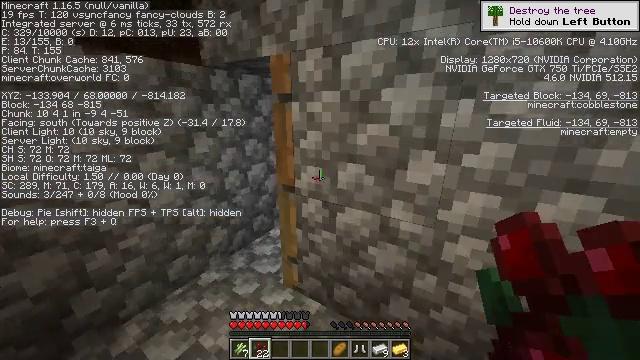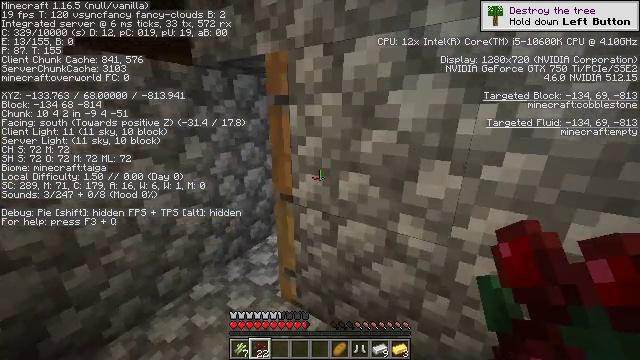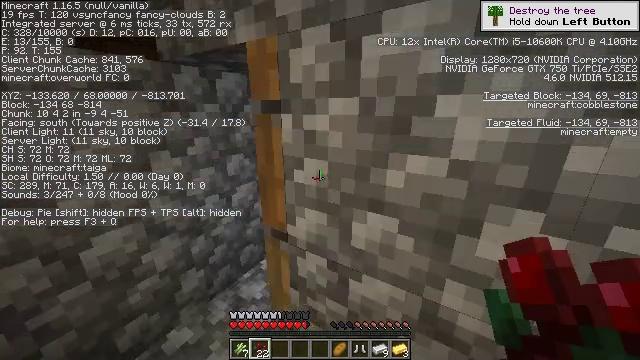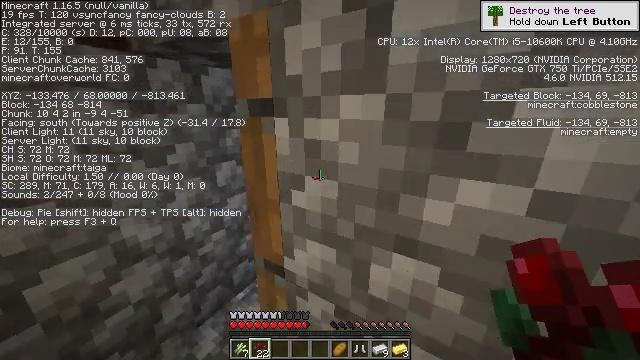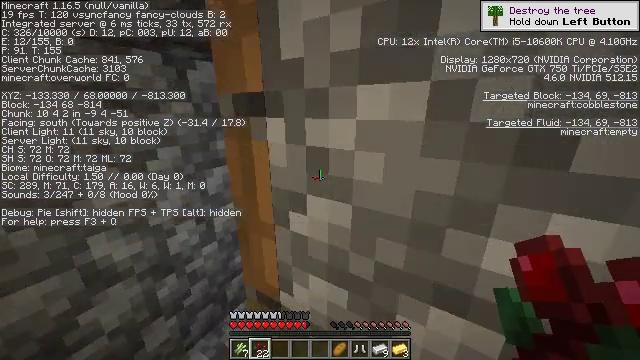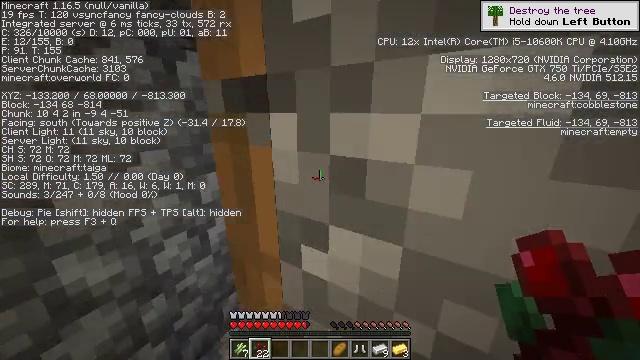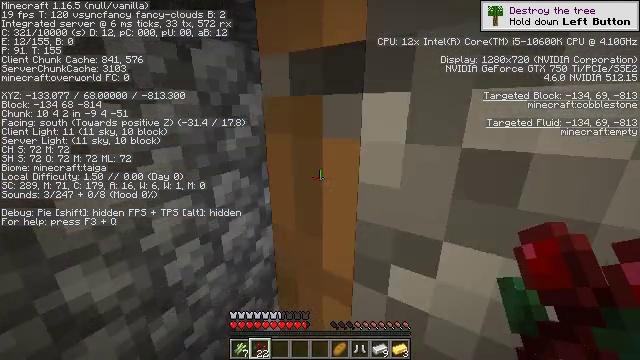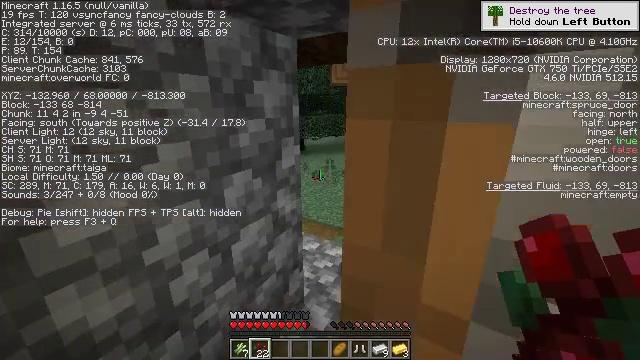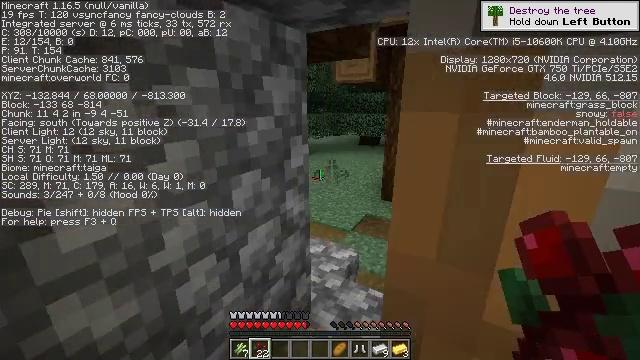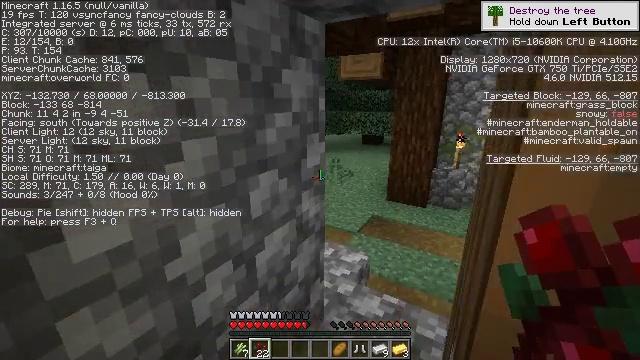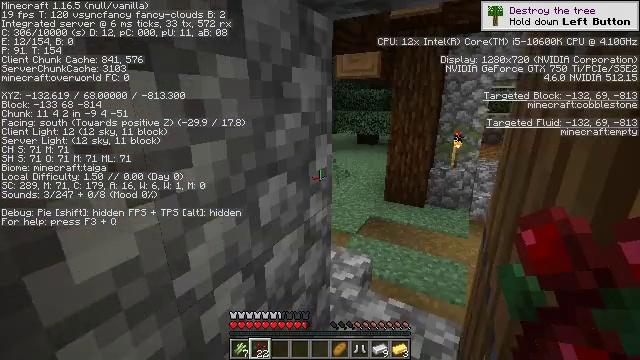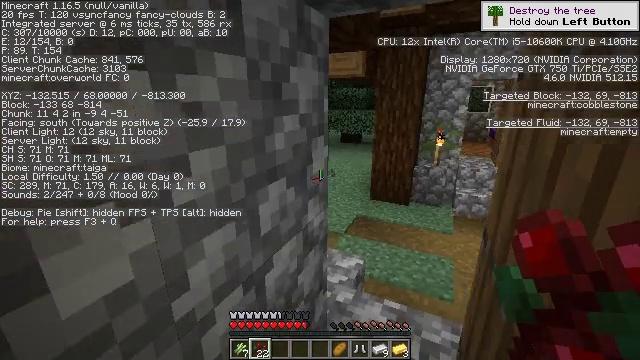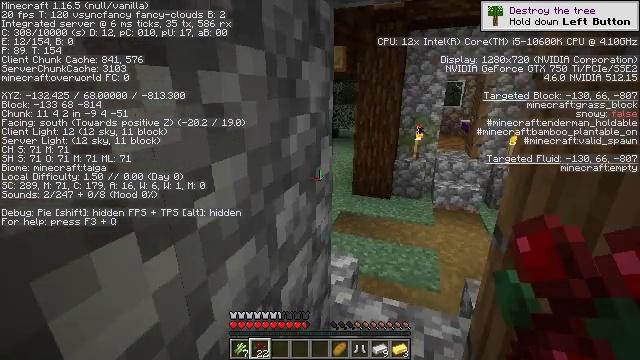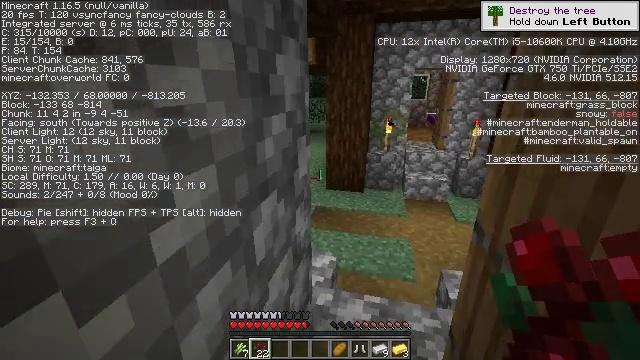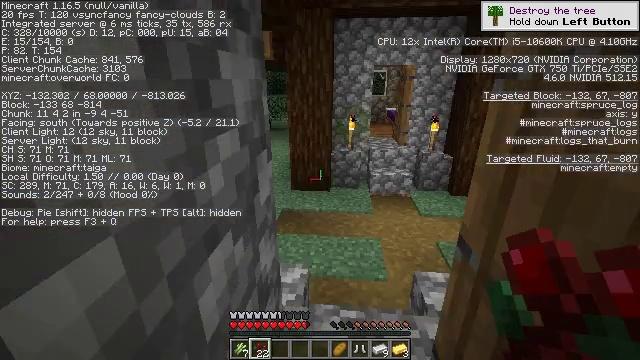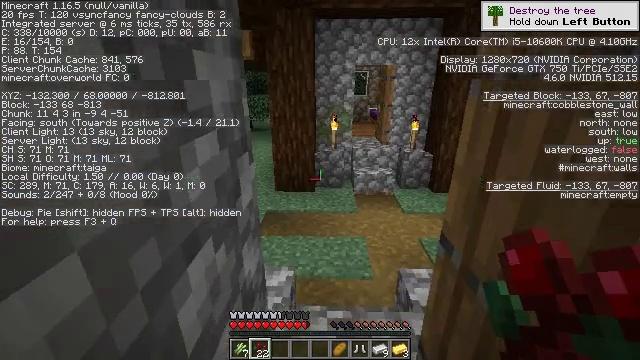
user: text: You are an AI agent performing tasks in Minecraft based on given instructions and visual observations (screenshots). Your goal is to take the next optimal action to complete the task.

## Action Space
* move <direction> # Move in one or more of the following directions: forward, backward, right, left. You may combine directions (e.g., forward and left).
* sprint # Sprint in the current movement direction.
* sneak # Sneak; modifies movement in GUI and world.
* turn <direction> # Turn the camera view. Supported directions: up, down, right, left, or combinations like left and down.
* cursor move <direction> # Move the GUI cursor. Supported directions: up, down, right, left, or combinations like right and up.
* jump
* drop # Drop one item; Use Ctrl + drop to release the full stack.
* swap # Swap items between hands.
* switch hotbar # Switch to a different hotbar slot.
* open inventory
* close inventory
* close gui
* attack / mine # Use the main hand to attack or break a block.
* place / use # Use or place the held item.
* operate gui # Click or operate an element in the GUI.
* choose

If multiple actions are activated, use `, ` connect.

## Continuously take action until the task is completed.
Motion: motion action
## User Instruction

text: Gather a pumpkin block.
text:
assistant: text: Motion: move forward, sprint
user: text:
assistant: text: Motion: move forward, sprint
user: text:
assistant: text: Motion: move forward, sprint
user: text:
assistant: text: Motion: move forward
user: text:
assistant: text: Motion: move forward
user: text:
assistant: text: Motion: move forward, sprint
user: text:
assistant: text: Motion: move forward, sprint
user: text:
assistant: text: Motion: move forward, sprint
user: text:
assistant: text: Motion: move forward
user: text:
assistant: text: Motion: move forward, turn right
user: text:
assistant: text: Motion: move forward, turn right
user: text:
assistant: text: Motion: move forward, sprint, turn right and down
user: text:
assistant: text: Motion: move forward, sprint, turn right and down
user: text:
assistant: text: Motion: move forward, sprint, turn right
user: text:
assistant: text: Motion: move forward, turn right
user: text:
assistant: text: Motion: move forward, turn right
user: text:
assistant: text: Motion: move forward, sprint, turn right
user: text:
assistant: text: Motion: move forward, sprint, turn right
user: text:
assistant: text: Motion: move forward, sprint
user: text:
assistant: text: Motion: move forward
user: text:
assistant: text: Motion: move forward
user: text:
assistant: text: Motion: move forward
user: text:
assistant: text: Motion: move forward, sprint
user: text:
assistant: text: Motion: move forward, sprint
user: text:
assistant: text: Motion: move forward, sprint
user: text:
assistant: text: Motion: move forward, turn right
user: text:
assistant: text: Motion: move forward, turn right
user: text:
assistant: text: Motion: move forward, turn right
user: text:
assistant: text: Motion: move forward, turn right and up
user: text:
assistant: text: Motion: move forward, turn right